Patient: sex F, age 77
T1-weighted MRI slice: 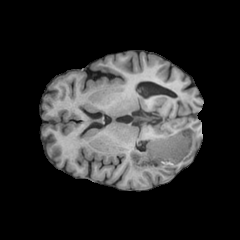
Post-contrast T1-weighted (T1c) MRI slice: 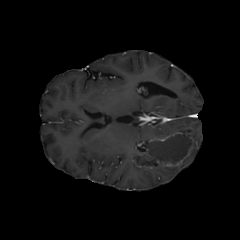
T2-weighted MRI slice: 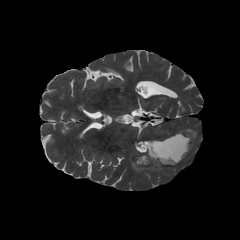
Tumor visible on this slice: yes
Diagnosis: Glioblastoma, IDH-wildtype
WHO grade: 4